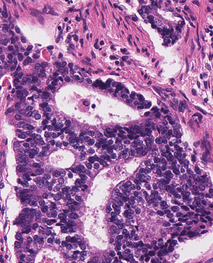
Tumor epithelial tissue: yes
Tumor-associated stroma tissue: yes
Normal tissue: no